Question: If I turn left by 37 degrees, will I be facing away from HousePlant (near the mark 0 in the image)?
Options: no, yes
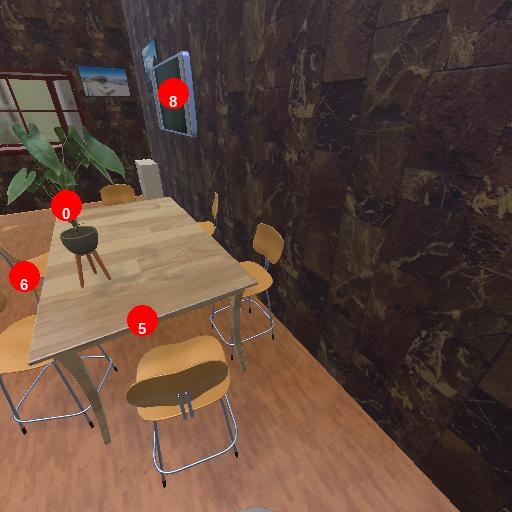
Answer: no